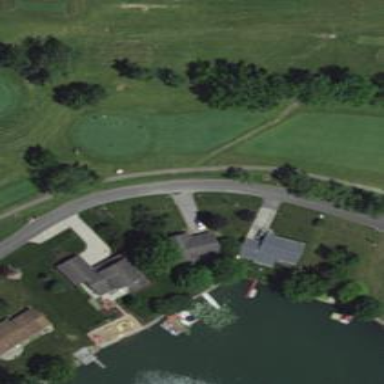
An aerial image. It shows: Path for golf carts.